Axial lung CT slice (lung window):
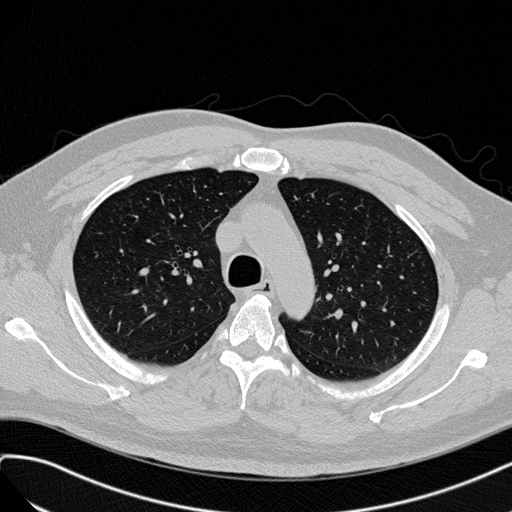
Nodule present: no